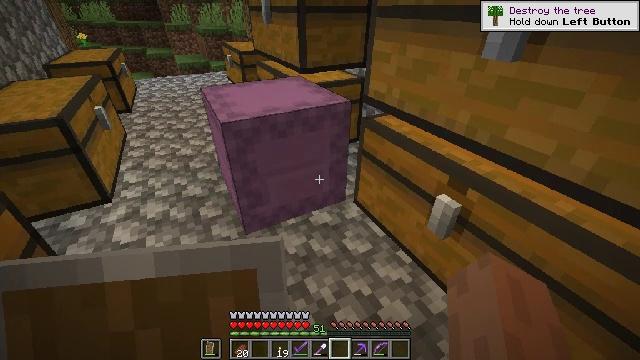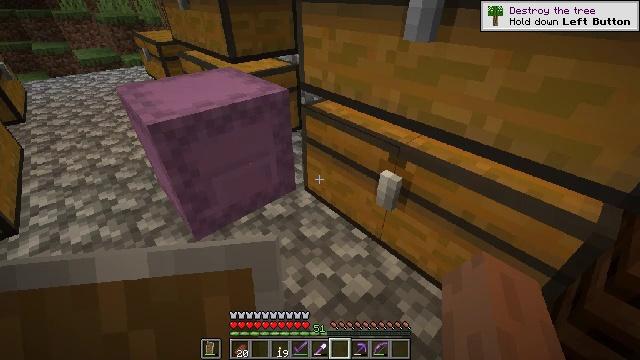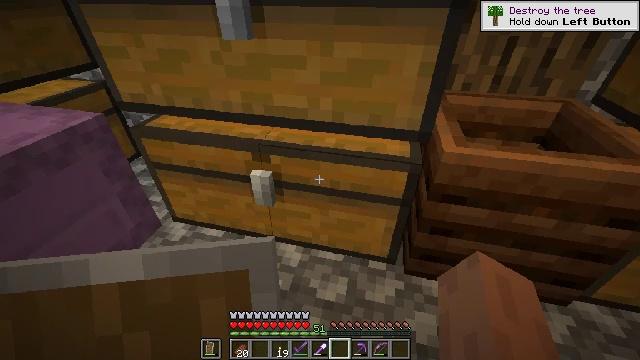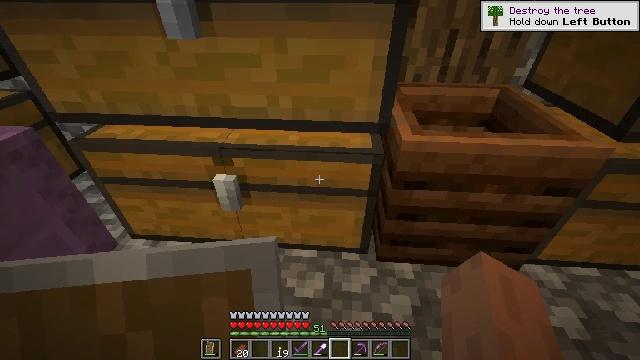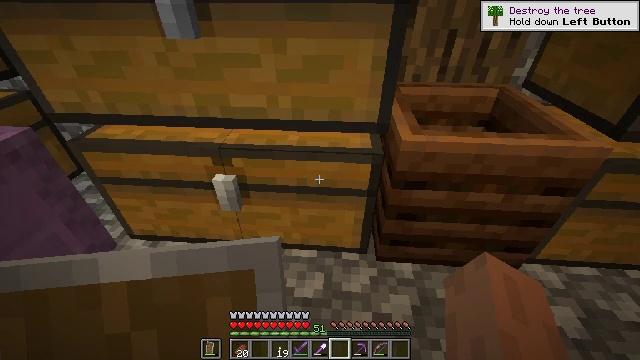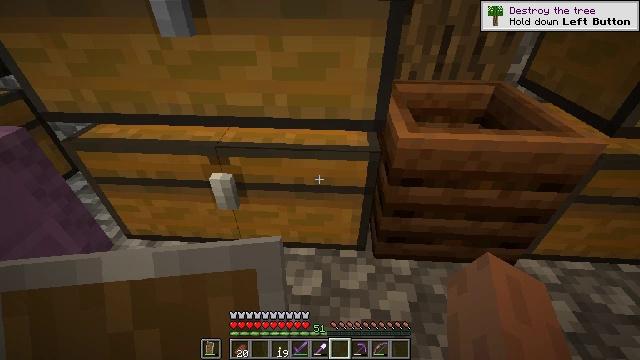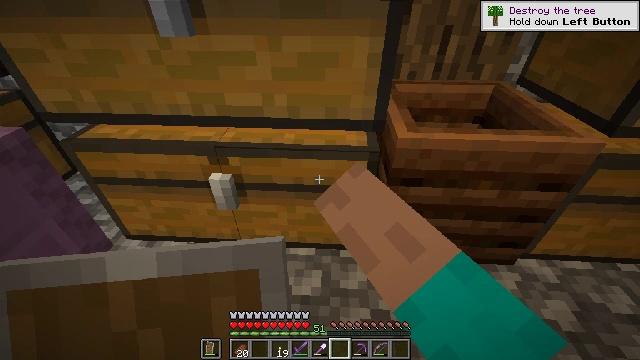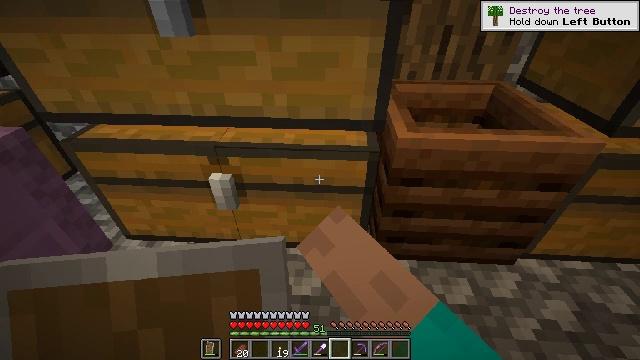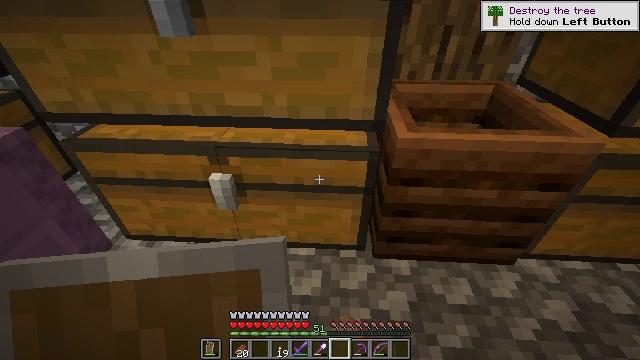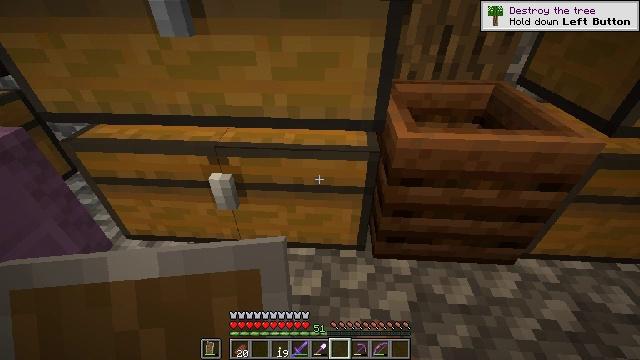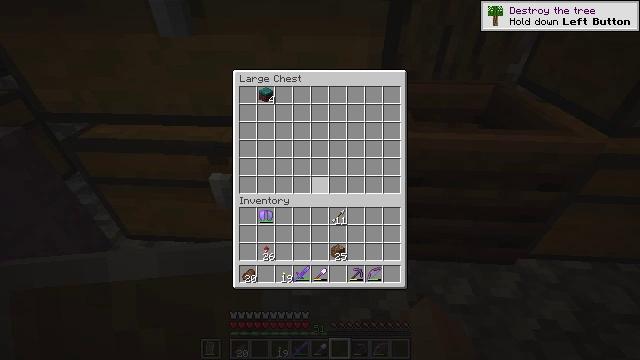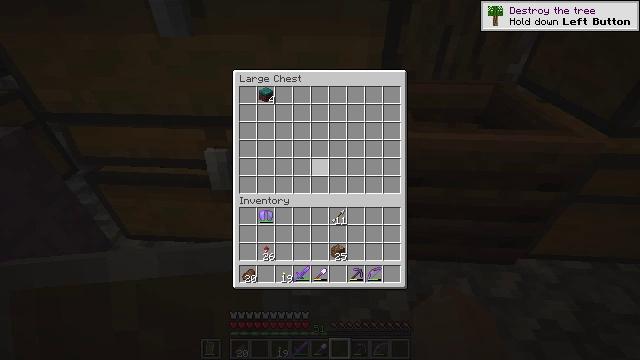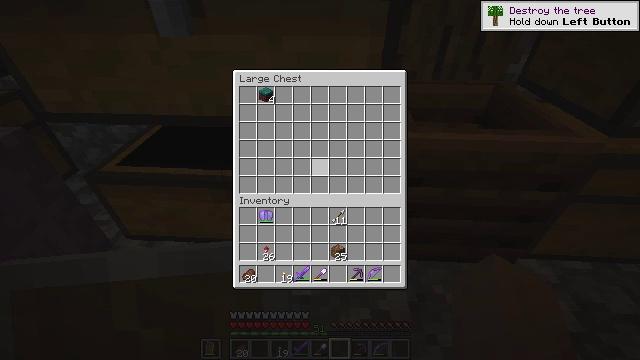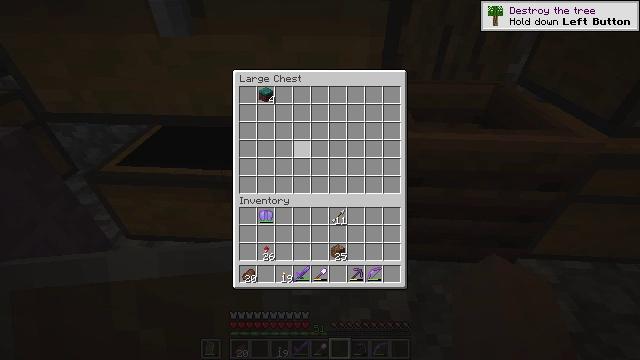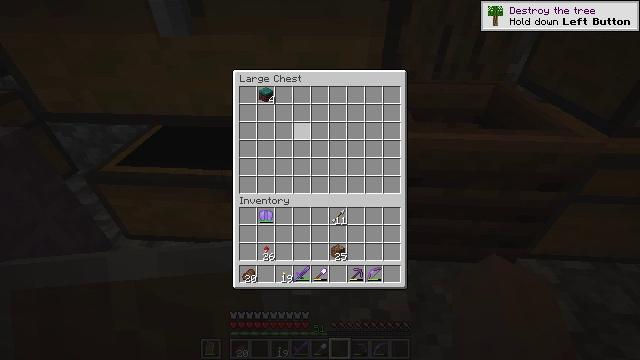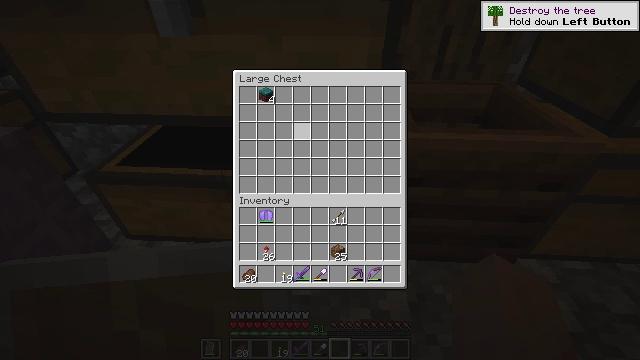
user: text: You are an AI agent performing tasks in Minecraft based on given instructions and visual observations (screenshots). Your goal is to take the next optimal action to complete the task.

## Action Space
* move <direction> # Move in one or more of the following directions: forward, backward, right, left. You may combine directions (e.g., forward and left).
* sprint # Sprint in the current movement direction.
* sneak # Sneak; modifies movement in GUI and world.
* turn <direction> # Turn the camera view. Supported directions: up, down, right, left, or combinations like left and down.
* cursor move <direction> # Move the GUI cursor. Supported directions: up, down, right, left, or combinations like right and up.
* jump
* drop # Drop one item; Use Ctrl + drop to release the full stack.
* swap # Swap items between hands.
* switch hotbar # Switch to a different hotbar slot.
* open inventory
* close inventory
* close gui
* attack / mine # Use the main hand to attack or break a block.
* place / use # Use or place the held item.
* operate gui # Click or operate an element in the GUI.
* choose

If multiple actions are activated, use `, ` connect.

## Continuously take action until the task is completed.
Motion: motion action
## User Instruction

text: Retrieve the shulker box into the inventory.
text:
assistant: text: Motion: turn right and down
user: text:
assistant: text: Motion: turn right
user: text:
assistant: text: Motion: turn right
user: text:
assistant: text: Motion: no_op
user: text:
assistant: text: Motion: use / place
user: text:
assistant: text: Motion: use / place
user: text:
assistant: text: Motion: no_op
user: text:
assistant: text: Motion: no_op
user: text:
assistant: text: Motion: no_op
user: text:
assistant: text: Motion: no_op
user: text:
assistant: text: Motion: no_op
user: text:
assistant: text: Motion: turn up
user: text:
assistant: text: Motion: turn left and up
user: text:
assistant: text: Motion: turn left and up
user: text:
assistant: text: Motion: no_op
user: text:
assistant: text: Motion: no_op
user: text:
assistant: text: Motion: turn left and up
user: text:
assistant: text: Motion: turn left and up
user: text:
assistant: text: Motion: no_op
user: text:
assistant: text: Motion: no_op
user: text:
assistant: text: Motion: sneak
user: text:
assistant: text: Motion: sneak
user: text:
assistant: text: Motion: sneak
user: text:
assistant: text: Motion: sneak, use / place
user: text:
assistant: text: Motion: sneak, use / place
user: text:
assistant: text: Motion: sneak, use / place
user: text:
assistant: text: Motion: sneak
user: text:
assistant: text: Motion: sneak
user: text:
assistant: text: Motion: sneak
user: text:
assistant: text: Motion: sneak